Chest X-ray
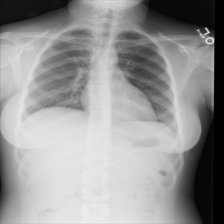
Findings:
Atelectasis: negative
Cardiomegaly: negative
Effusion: negative
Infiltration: negative
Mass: negative
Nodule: negative
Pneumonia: negative
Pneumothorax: negative
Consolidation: negative
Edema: negative
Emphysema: negative
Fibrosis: negative
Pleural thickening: negative
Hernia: negative